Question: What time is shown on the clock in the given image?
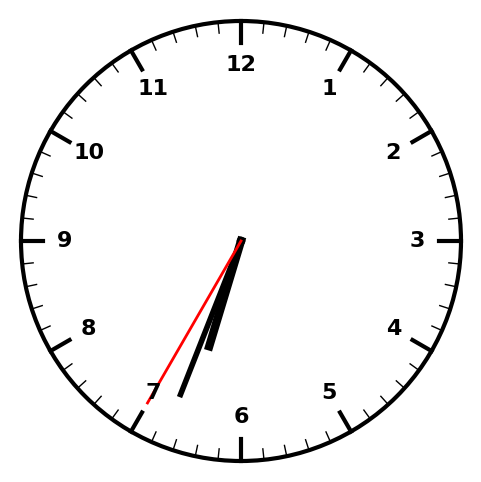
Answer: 06:33:35